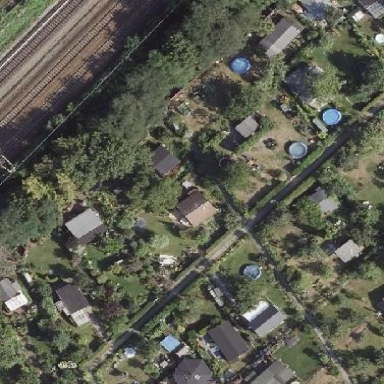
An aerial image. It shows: Area designated for allotments.